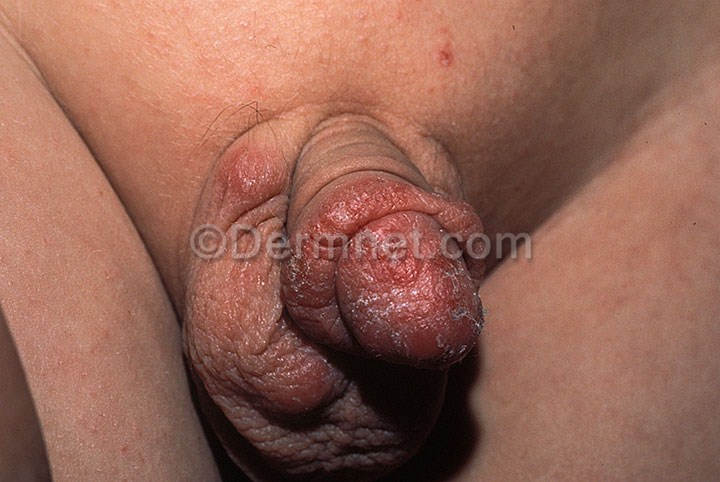
Disease: Scabies Lyme Disease and other Infestations and Bites